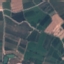
Land use / land cover: PermanentCrop